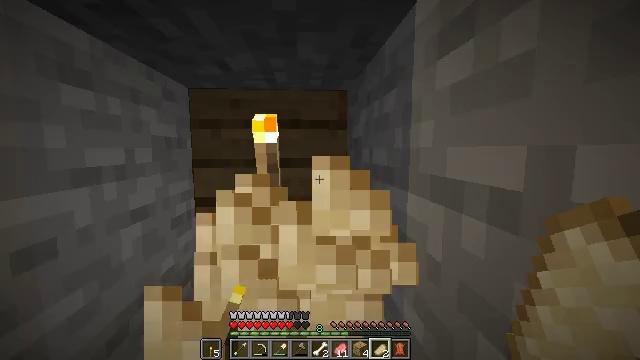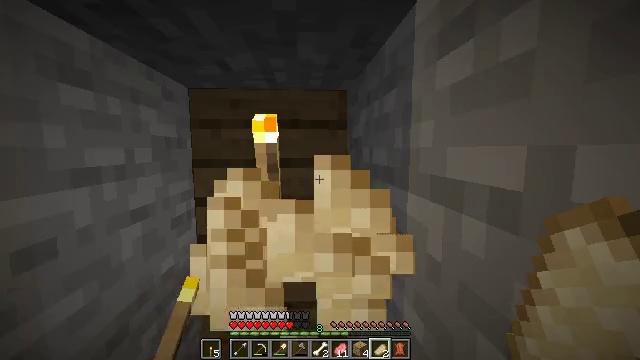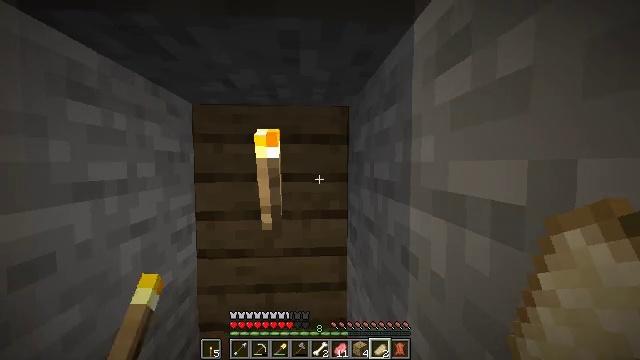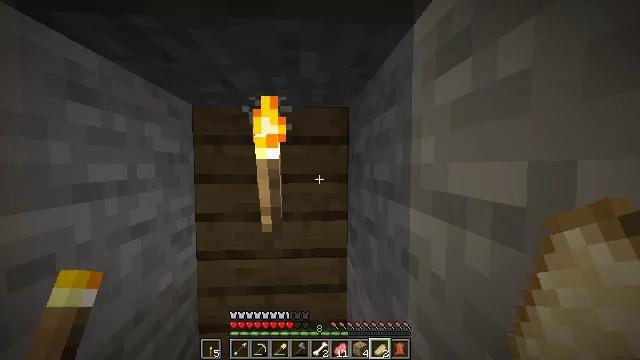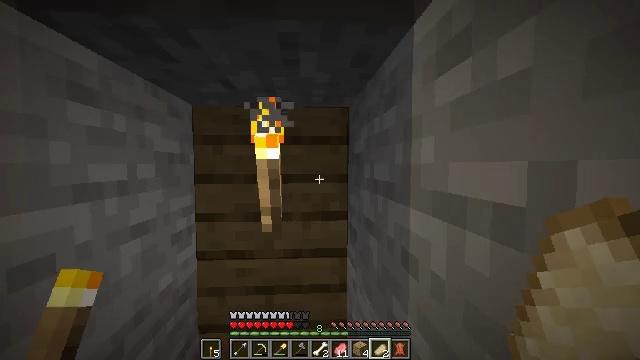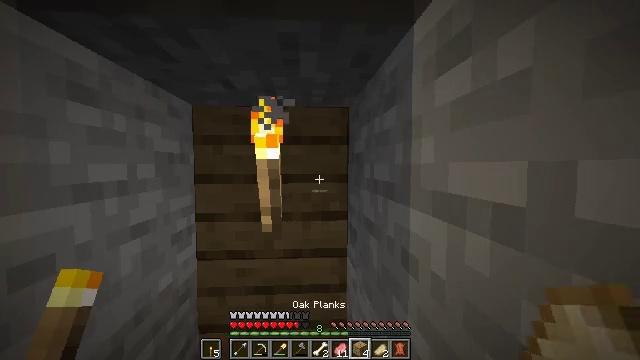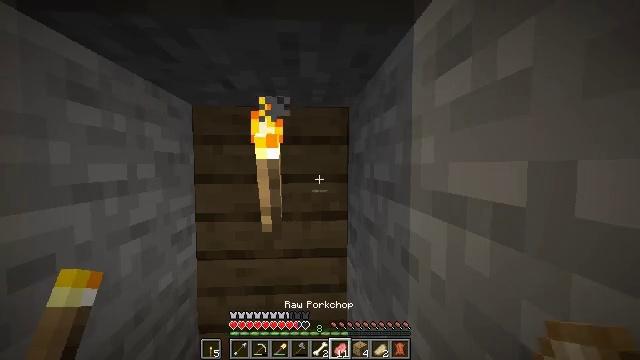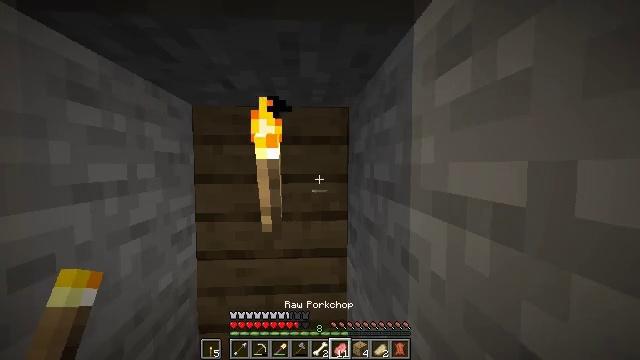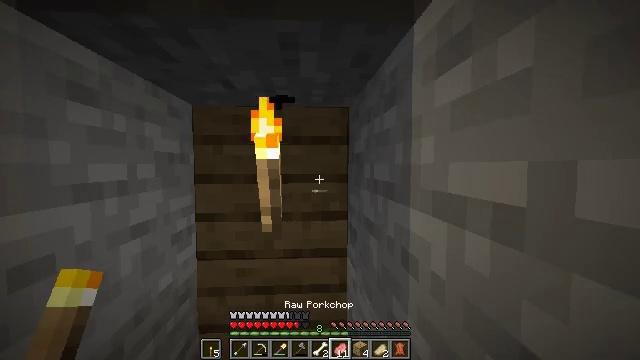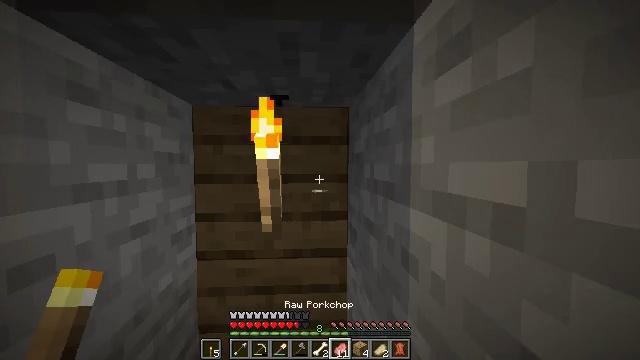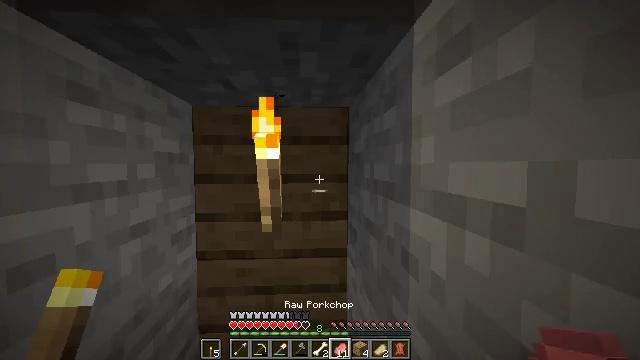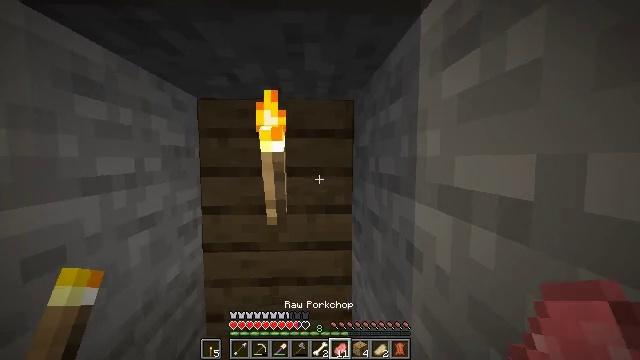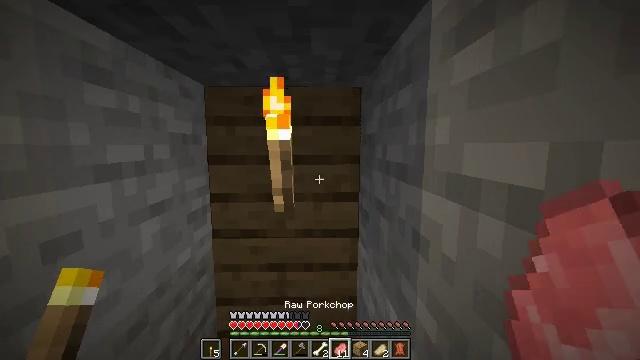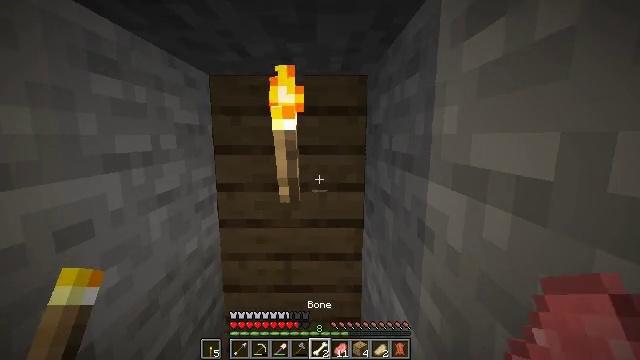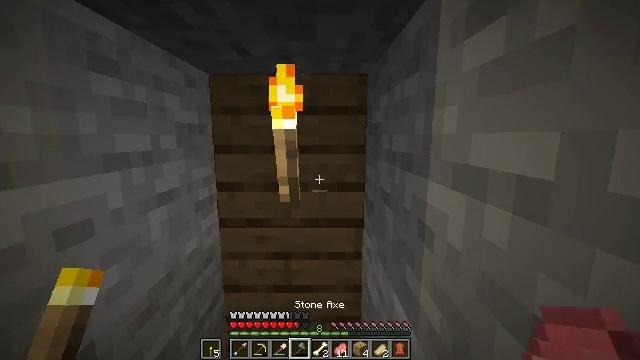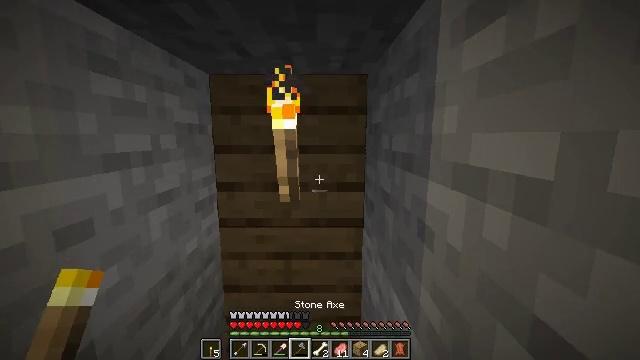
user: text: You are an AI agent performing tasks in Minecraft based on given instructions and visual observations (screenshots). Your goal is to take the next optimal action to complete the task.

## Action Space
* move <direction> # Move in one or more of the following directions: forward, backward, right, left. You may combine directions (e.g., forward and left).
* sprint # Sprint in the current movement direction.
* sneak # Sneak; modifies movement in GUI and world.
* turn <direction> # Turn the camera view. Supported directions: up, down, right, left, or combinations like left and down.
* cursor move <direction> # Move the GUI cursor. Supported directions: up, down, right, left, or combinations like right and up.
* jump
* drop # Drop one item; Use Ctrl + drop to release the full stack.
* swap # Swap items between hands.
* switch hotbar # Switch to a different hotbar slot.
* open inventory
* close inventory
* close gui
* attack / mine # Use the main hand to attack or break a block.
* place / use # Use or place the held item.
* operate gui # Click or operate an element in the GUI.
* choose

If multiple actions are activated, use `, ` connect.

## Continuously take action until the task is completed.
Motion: motion action
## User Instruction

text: Left click to collect the wall torch.
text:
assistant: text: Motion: use / place
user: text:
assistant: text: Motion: turn up
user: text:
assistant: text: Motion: no_op
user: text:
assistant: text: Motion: no_op
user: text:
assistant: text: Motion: no_op
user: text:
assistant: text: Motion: no_op
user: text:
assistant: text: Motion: no_op
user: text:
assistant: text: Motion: no_op
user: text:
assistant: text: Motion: no_op
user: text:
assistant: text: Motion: no_op
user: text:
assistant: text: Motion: turn left and down
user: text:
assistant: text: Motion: turn left and down
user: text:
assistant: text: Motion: turn left and down
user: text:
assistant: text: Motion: no_op
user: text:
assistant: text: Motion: no_op
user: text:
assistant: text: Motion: no_op
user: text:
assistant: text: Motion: no_op
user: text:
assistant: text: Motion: no_op
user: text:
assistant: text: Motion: no_op
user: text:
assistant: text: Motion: turn left
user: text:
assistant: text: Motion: turn left and up
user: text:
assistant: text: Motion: turn left and up
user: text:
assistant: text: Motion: turn left and up
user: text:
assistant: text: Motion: no_op
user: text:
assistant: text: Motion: turn left and up
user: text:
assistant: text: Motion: no_op
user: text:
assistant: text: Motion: attack / mine
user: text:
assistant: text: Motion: attack / mine
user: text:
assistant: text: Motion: attack / mine
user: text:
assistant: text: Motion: attack / mine